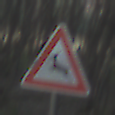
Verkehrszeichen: WildwechselRechts
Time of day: SunriseSunset
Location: Outdoor (Nature)
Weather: Clear
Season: Winter
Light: Natural